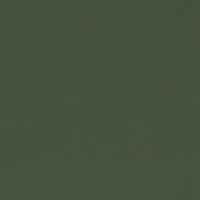
EUNIS habitat code: 14
Species observed at this site:
Parnassia palustris